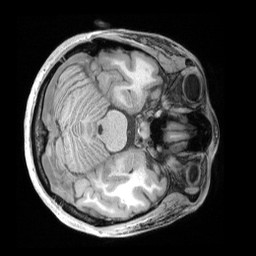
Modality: T1w
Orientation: axial
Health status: healthy
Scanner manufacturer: siemens
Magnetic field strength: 3 T
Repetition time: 2.4 s
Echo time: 0.00201 s